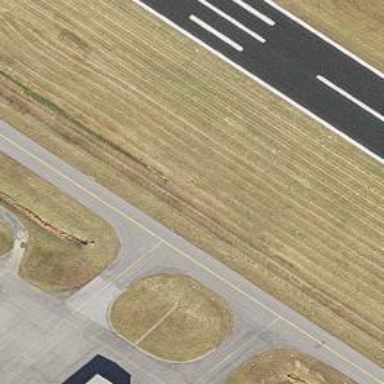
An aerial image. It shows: Image of taxiway at airport.